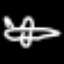
Label: airplane